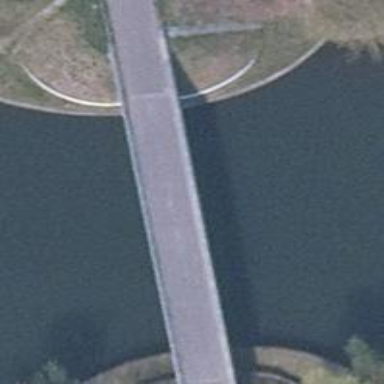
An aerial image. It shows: There is bridge in the image.